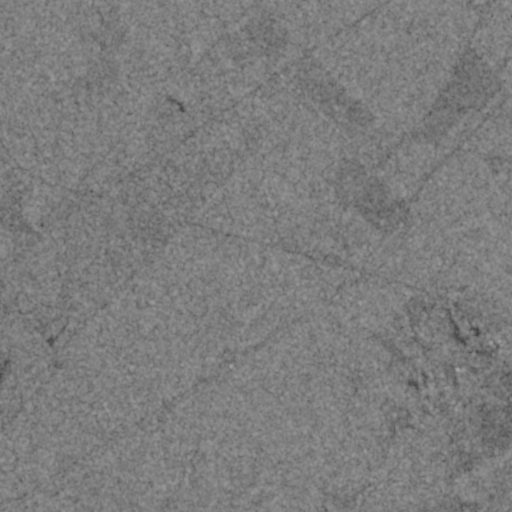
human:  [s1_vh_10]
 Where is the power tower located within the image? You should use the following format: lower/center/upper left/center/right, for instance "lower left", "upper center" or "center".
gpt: The power tower is located in the upper right of the image.
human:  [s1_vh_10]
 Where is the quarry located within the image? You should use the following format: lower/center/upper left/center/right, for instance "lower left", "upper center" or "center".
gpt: There is no quarry in the image.

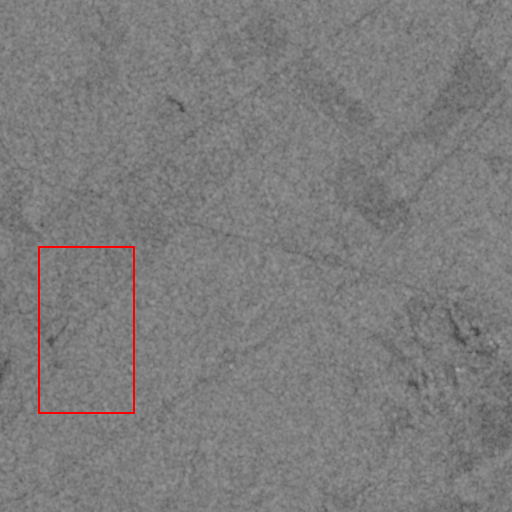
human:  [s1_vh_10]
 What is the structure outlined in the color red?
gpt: There is no red outline.
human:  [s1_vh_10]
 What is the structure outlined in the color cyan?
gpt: There is no structure outlined in cyan.